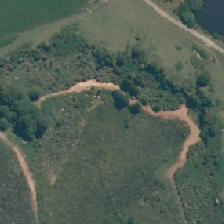
Land cover: herbaceous_freshwater_vege